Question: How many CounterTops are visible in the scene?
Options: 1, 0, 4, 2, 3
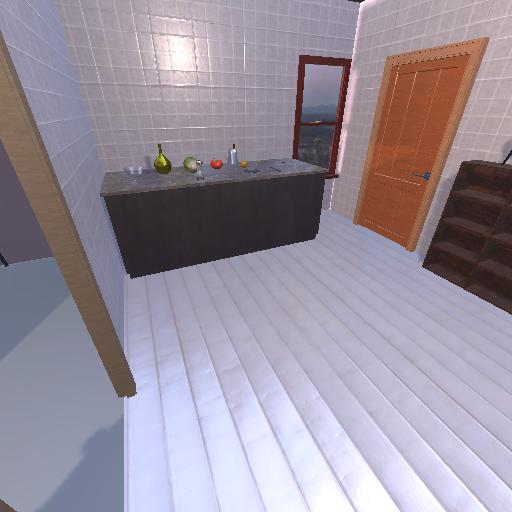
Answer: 1